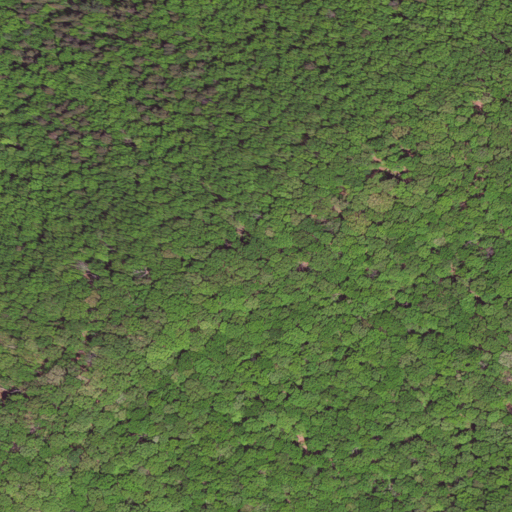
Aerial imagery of ridge(s) in Virginia named Chambers Ridge containing deciduous forest and mixed forest